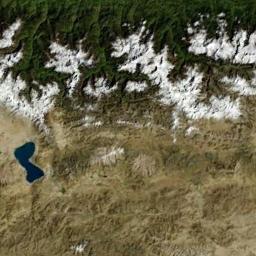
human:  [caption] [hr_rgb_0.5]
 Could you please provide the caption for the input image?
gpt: The snow berg is next to the lake .

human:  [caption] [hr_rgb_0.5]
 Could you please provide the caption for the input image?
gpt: The snowberg is partly covered with glaciers and vegetation and a blue lake is next to the snowberg .

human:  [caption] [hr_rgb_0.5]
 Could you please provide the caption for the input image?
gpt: The snow on the snowy mountains is distributed at the junction of brown and green mountains, And there is a lake in the snowy mountains .

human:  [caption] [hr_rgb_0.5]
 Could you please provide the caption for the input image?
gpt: A lot of snow is on the snowberg .

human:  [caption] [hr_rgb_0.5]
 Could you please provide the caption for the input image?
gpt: There are bare land and some snow on the snowberg .